Question: What would be the easiest way to make plain text on a swing component have a glowing effect in the background?
Example: From
The difference may not be that noticeable but there's definitely a glow in the second image. Thanks in advance. And by the way I couldn't find any answers for this question in java.
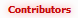
Answer: The easiest way is probably to draw the text . The blurred version will provide the "glow" around the edges.
You will probably need to experiment with the right amount of blur and level of transparency when drawing the blurred version to get the right effect.
For blurring techniques see: <URL>